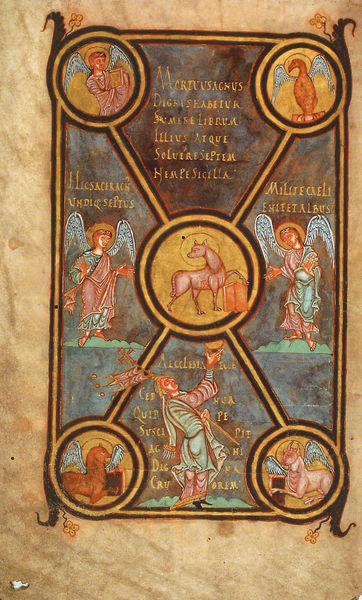
Titel: Perikopenbuch, Fulda
Institution: Aschaffenburg, Hofbibliothek
Schlagwörter: adler, blau, flügel, mann, vogel, gelb, blume, blumen, braun, bunt, schwarz, tier, tiere, muster, ornament, bibel, falten, johannes, bild, fünf, horn, gold, blatt, kreis, pferd, rund, umrandung, engel, farbig, schrift, papier, fahne, farbe, kuh, vergilbt, inschrift, ornamente, faltenwurf, vier, lamm, antike, buch, vergoldet, kreuz, religion, seite, text, kreise, buchseite, heiligenschein, löwe, hörner, stier, erzengel, pegasus, christentum, latein, lateinisch, markus, papyrus, buchmalerei, lamm gottes, evangelist, evangelium, evangelisten, evangeliar, lukas, matthäus, phoenix, engelsflügel, illumination, evangelis